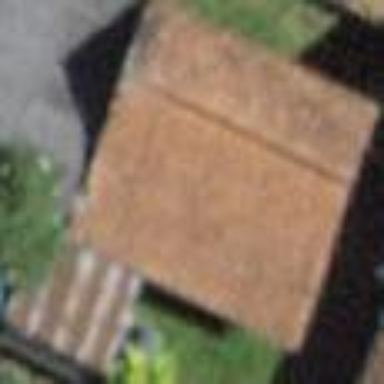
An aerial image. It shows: Barn.